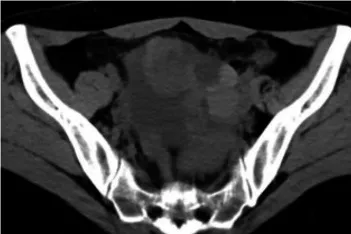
(A-D) Pelvic CT images. CT plain scan showed a left pelvic mass.
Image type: radiology (ct)